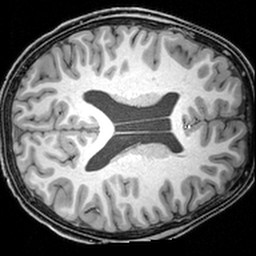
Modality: T1w
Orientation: axial
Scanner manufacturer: siemens
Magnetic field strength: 3 T
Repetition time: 1.9 s
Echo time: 0.00397 s